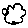
Label: cloud